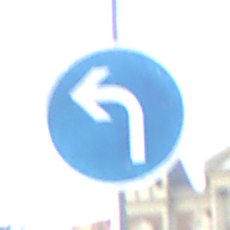
Verkehrszeichen: VorgeschriebeneFahrtrichtungLinks
Umgebung: Outdoor, Suburban
Tageszeit: MorningAfternoon
Wetter: PartlyCloudy
Licht: Natural
Jahreszeit: NotSpecified
Kontrast: MediumContrast